Question: I'm kinda stuck with this which might seem dumb at the moment.
I have a set of arrays which can have any number of elements can be from 6 to N
I can't modify the structure of the site right now, but it's made with a bootstrap responsive table. i need to display every element in the table but maximum 3 columns with N number of rows.
Like this

I did this in order to get the number of rows
'''
$rows=ceil(count($array)/3);
'''
Then i do a couple of for to display the table in that distribution
'''
for( $i=0; $i<$rows; $i++ ) {
<tr>
for($j=0;$j<3;$j++){
<td>Value</td>
}
</tr>
}
'''
Until here all fine, problem is i need to access to the array keys from 0 to N and i haven't figured out how
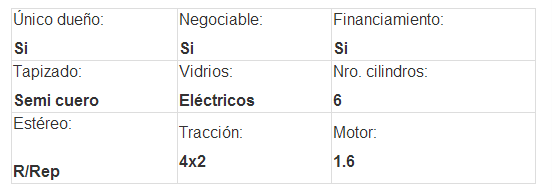
Answer: I managed to do it using <URL> and a counter.
'''
$key = 0;
for( $i=0; $i<$rows; $i++ ) {
<tr>
for($j=0;$j<3;$j++){
if ( array_key_exists( $key, $array ) ) {
<td>echo $array[$key]</td> // if the index is in the array print the column
}
}
</tr>
}
'''